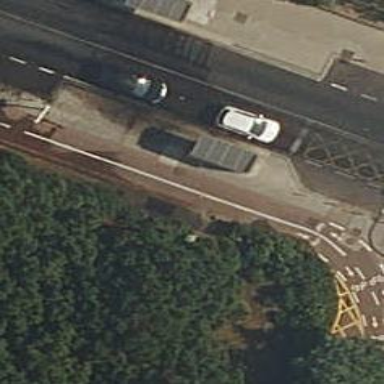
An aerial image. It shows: Bus stop with platform for public transport.